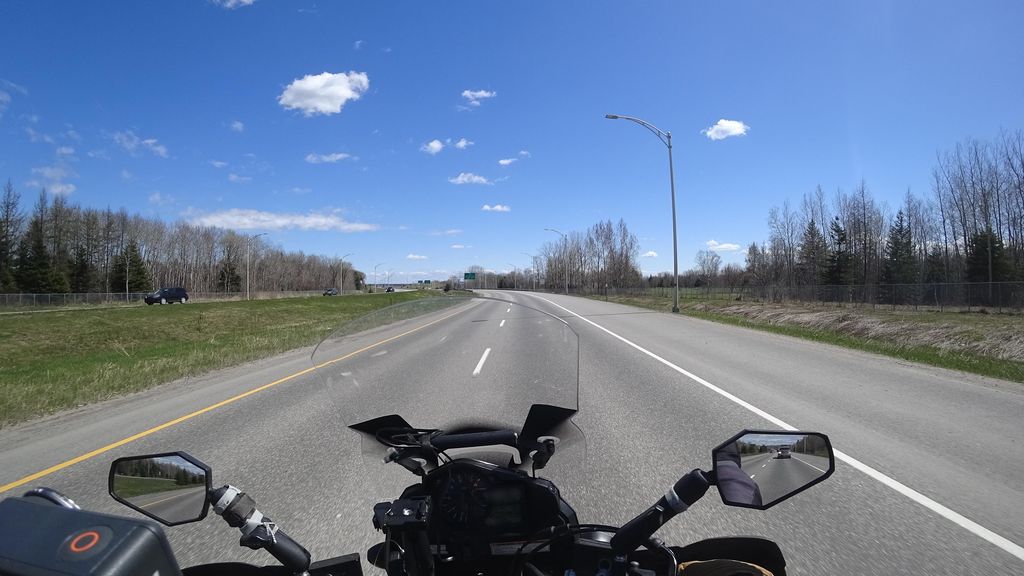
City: quebec_city